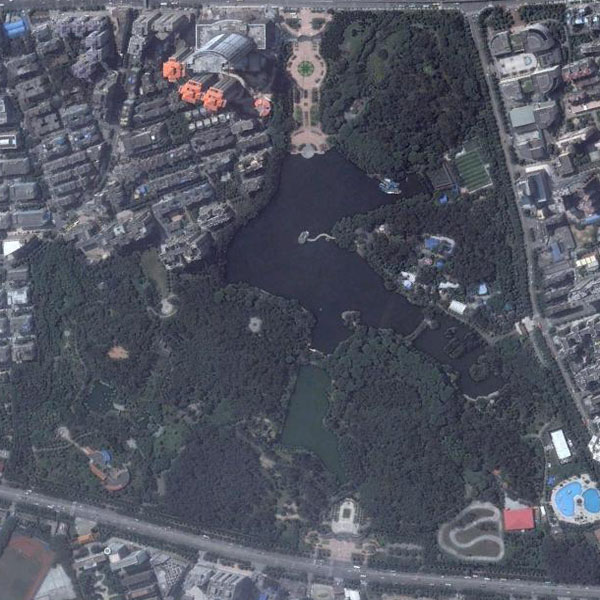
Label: Park